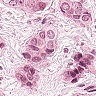
Metastatic tissue present: yes